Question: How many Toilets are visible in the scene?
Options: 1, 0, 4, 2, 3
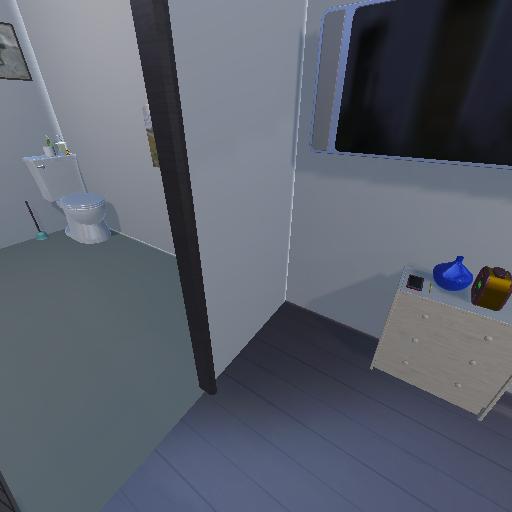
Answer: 1